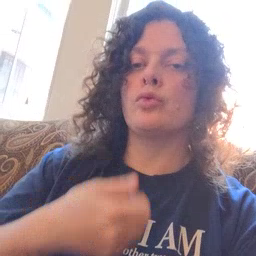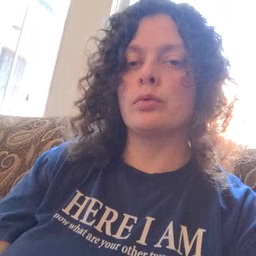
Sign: drawer